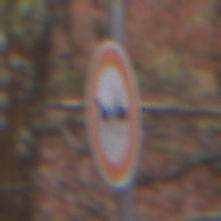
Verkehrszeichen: VerbotGespannfuhrwerke
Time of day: Midday
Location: Outdoor (Nature)
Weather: Overcast
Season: Autumn
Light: Natural